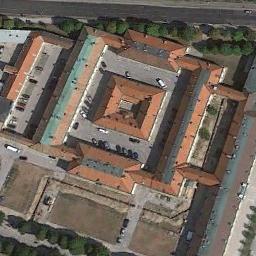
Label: palace